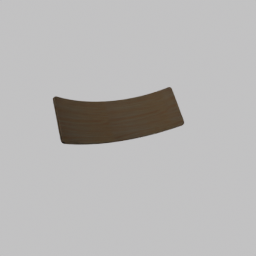
Label: tools